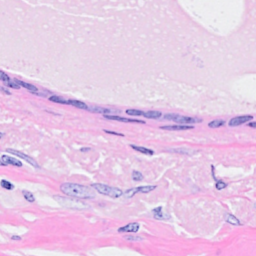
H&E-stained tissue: Breast